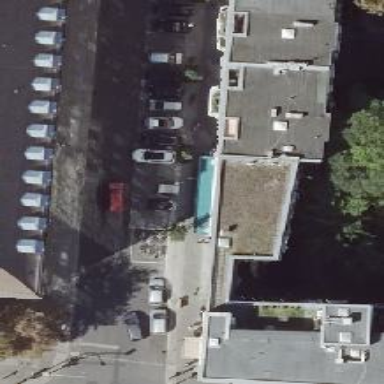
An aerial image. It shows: Café.